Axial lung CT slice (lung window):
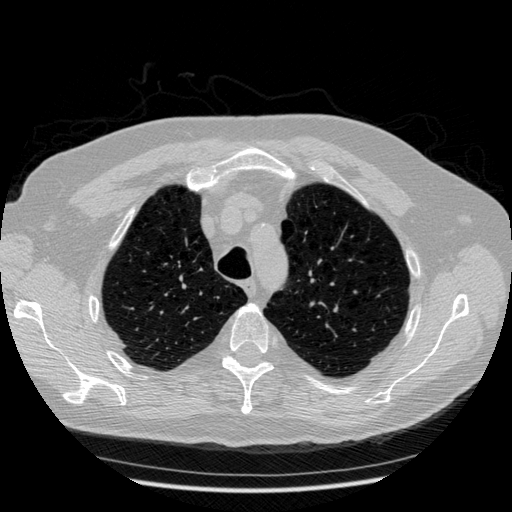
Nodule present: no